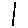
Label: line